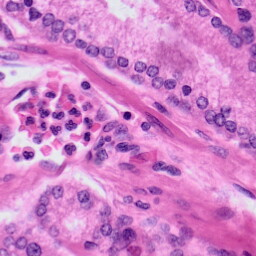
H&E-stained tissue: Prostate